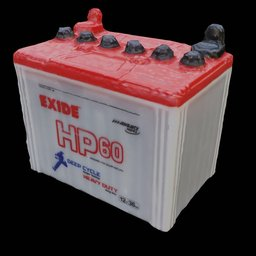
Label: mechanical